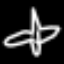
Label: airplane